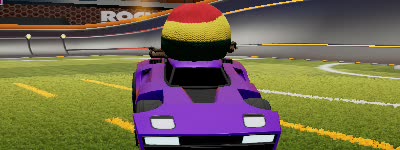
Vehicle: breakout